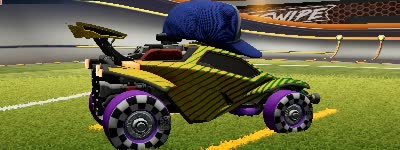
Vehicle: octane